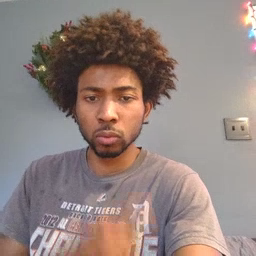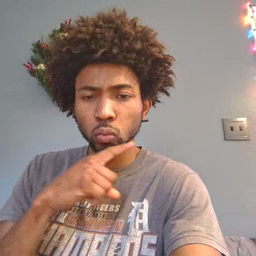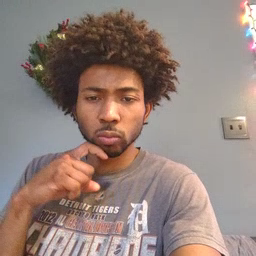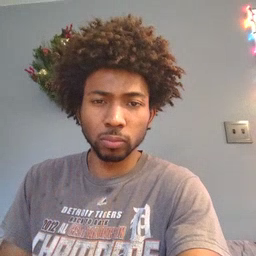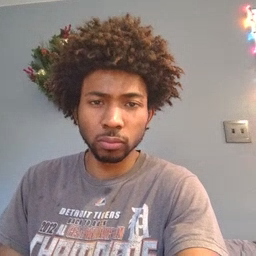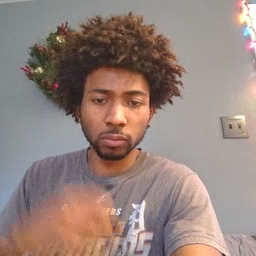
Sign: dry